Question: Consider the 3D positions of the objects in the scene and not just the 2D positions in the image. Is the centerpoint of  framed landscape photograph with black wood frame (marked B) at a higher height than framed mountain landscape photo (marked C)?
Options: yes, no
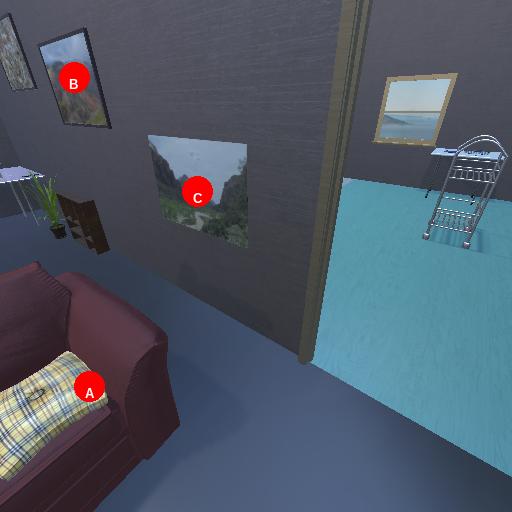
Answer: yes